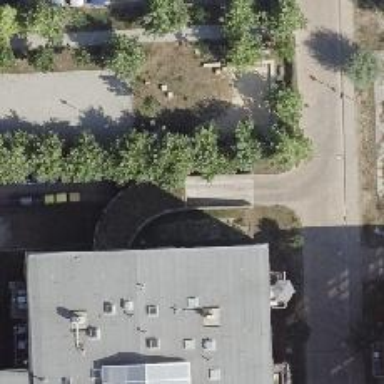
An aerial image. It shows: Parking entrance.